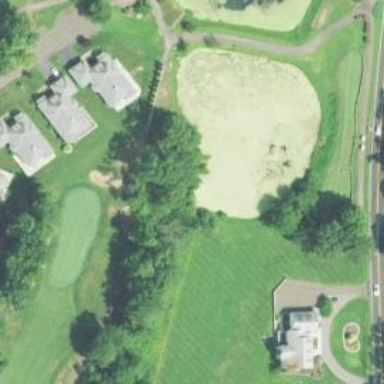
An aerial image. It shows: Picturesque pond acting as water hazard on golf course.